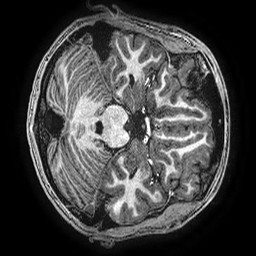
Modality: T1w
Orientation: axial
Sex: male
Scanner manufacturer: ge
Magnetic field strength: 3 T
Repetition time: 0.00766 s
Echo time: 0.003476 s